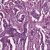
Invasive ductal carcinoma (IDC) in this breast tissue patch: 1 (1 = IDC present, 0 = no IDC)